Ведущие колеса паровоза соединены реечной передачей, одно звено которой представляет собой плоскую горизонтальную штангу, шарнирно прикрепленную к спицам соседних колес на расстоянии от оси, равном половине радиуса $R$ колеса (см. рисунок).  При осмотре паровоза механик поставил на эту штангу ящик с инструментами и по рассеянности забыл его там. Паровоз трогается с места и начинает медленно набирать скорость.
При какой скорости $v_{1}$ паровоза ящик начнет проскальзывать относительно штанги?
При какой скорости $v_{2}$ паровоза ящик начнет подпрыгивать? Коэффициент трения между ящиком и штангой равен $\mu$. Числовой расчет проведите для значений $R=1~м$, $\mu=0.5$.
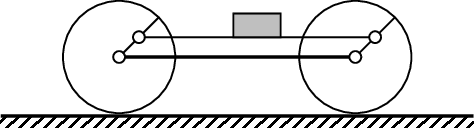
При какой скорости $v_{1}$ паровоза ящик начнет проскальзывать относительно штанги?
Решение: Перейдем в систему отсчета, равномерно движущуюся вместе с паровозом. Очевидно, что пока ящик не проскальзывает, он движется по окружности радиуса $l=\frac{R}{2}$. Вектор ускорения направлен к центру окружности и равен $\omega^{2} l$. Пусть $m$ — масса ящика, $N$ — нормальная реакция опоры, $\omega$ — угловая скорость вращения колес, $\varphi$ — угол, который спица в данный момент образует с горизонтом. Условие отсутствия проскальзывания ящика можно записать в проекциях на горизонтальную и вертикальную оси: $$ O x: m \omega^{2} l \cos \varphi \leqslant \mu N, $$ $$ O y: m \omega^{2} l \sin \varphi=m g-N, $$ откуда $$ \omega^{2} l \cos \varphi \leqslant \mu\left(g-\omega^{2} l \sin \varphi\right) \text{ или } \omega^{2} l(\cos \varphi+\mu \sin \varphi) \leqslant \mu g. $$ Выражение $f(\varphi)=(\cos \varphi+\mu \sin \varphi)$ максимально при $\varphi=\varphi_{0}$, которое находится из условия $$ f^{\prime}\left(\varphi_{0}\right)=-\sin \varphi_{0}+\mu \cos \varphi_{0}=0, $$ откуда $\operatorname{tg} \varphi_{0}=\mu$. Внимание! Угол $\varphi_{0}$ может лежать как в $1$, так и во $2$ квадранте верхней полуплоскости. Но можно обойтись и без производных, введя вспомогательный угол $\psi$: $$ \operatorname{tg} \psi = \mu. $$ Тогда $$ f(\varphi)=\cos \varphi+\frac{\sin \psi}{\cos \psi} \sin \varphi=\frac{\cos (\varphi-\psi)}{\cos \psi}. $$ Это выражение принимает максимальное значение при $\varphi=\psi$. Выражая $\sin \varphi_{0}$ и $\cos \varphi_{0}$ через $\mu$, найдем $f\left(\varphi_{0}\right)=\sqrt{1+\mu^{2}}$ и преобразуем условие отсутствия проскальзывания: $$ \frac{\omega^{2} l}{g} \leqslant \frac{\mu}{\sqrt{1+\mu^{2}}}, $$ откуда $$ v_{1}=\omega_{1} R=\sqrt{\frac{2 g R \mu}{\sqrt{1+\mu^{2}}}} \approx 3.0~м/с. $$ Если скорость превысит это значение, ящик сдвинется относительно штанги. Ящик начнет подпрыгивать, когда вертикальное ускорение штанги в верхней точке превысит ускорение свободного падения: $$ \omega^{2} l \geqslant g, \text { откуда } v_{2}=\omega_{2} R=\sqrt{2 g R}=4.43~м/с. $$
Ответ: $$ v_{1}=\sqrt{\frac{2 g R \mu}{\sqrt{1+\mu^{2}}}} \approx 3.0~м/с. $$

При какой скорости $v_{2}$ паровоза ящик начнет подпрыгивать?
Ответ: $$ v_{2}=\sqrt{2 g R}=4.43~м/с. $$
Темы:
T, Механика, Динамика, Колебания, Всероссийские, Сухое трение, Трение